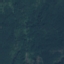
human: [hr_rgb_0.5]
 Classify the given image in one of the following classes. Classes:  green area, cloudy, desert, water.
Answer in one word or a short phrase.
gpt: green area